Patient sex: M
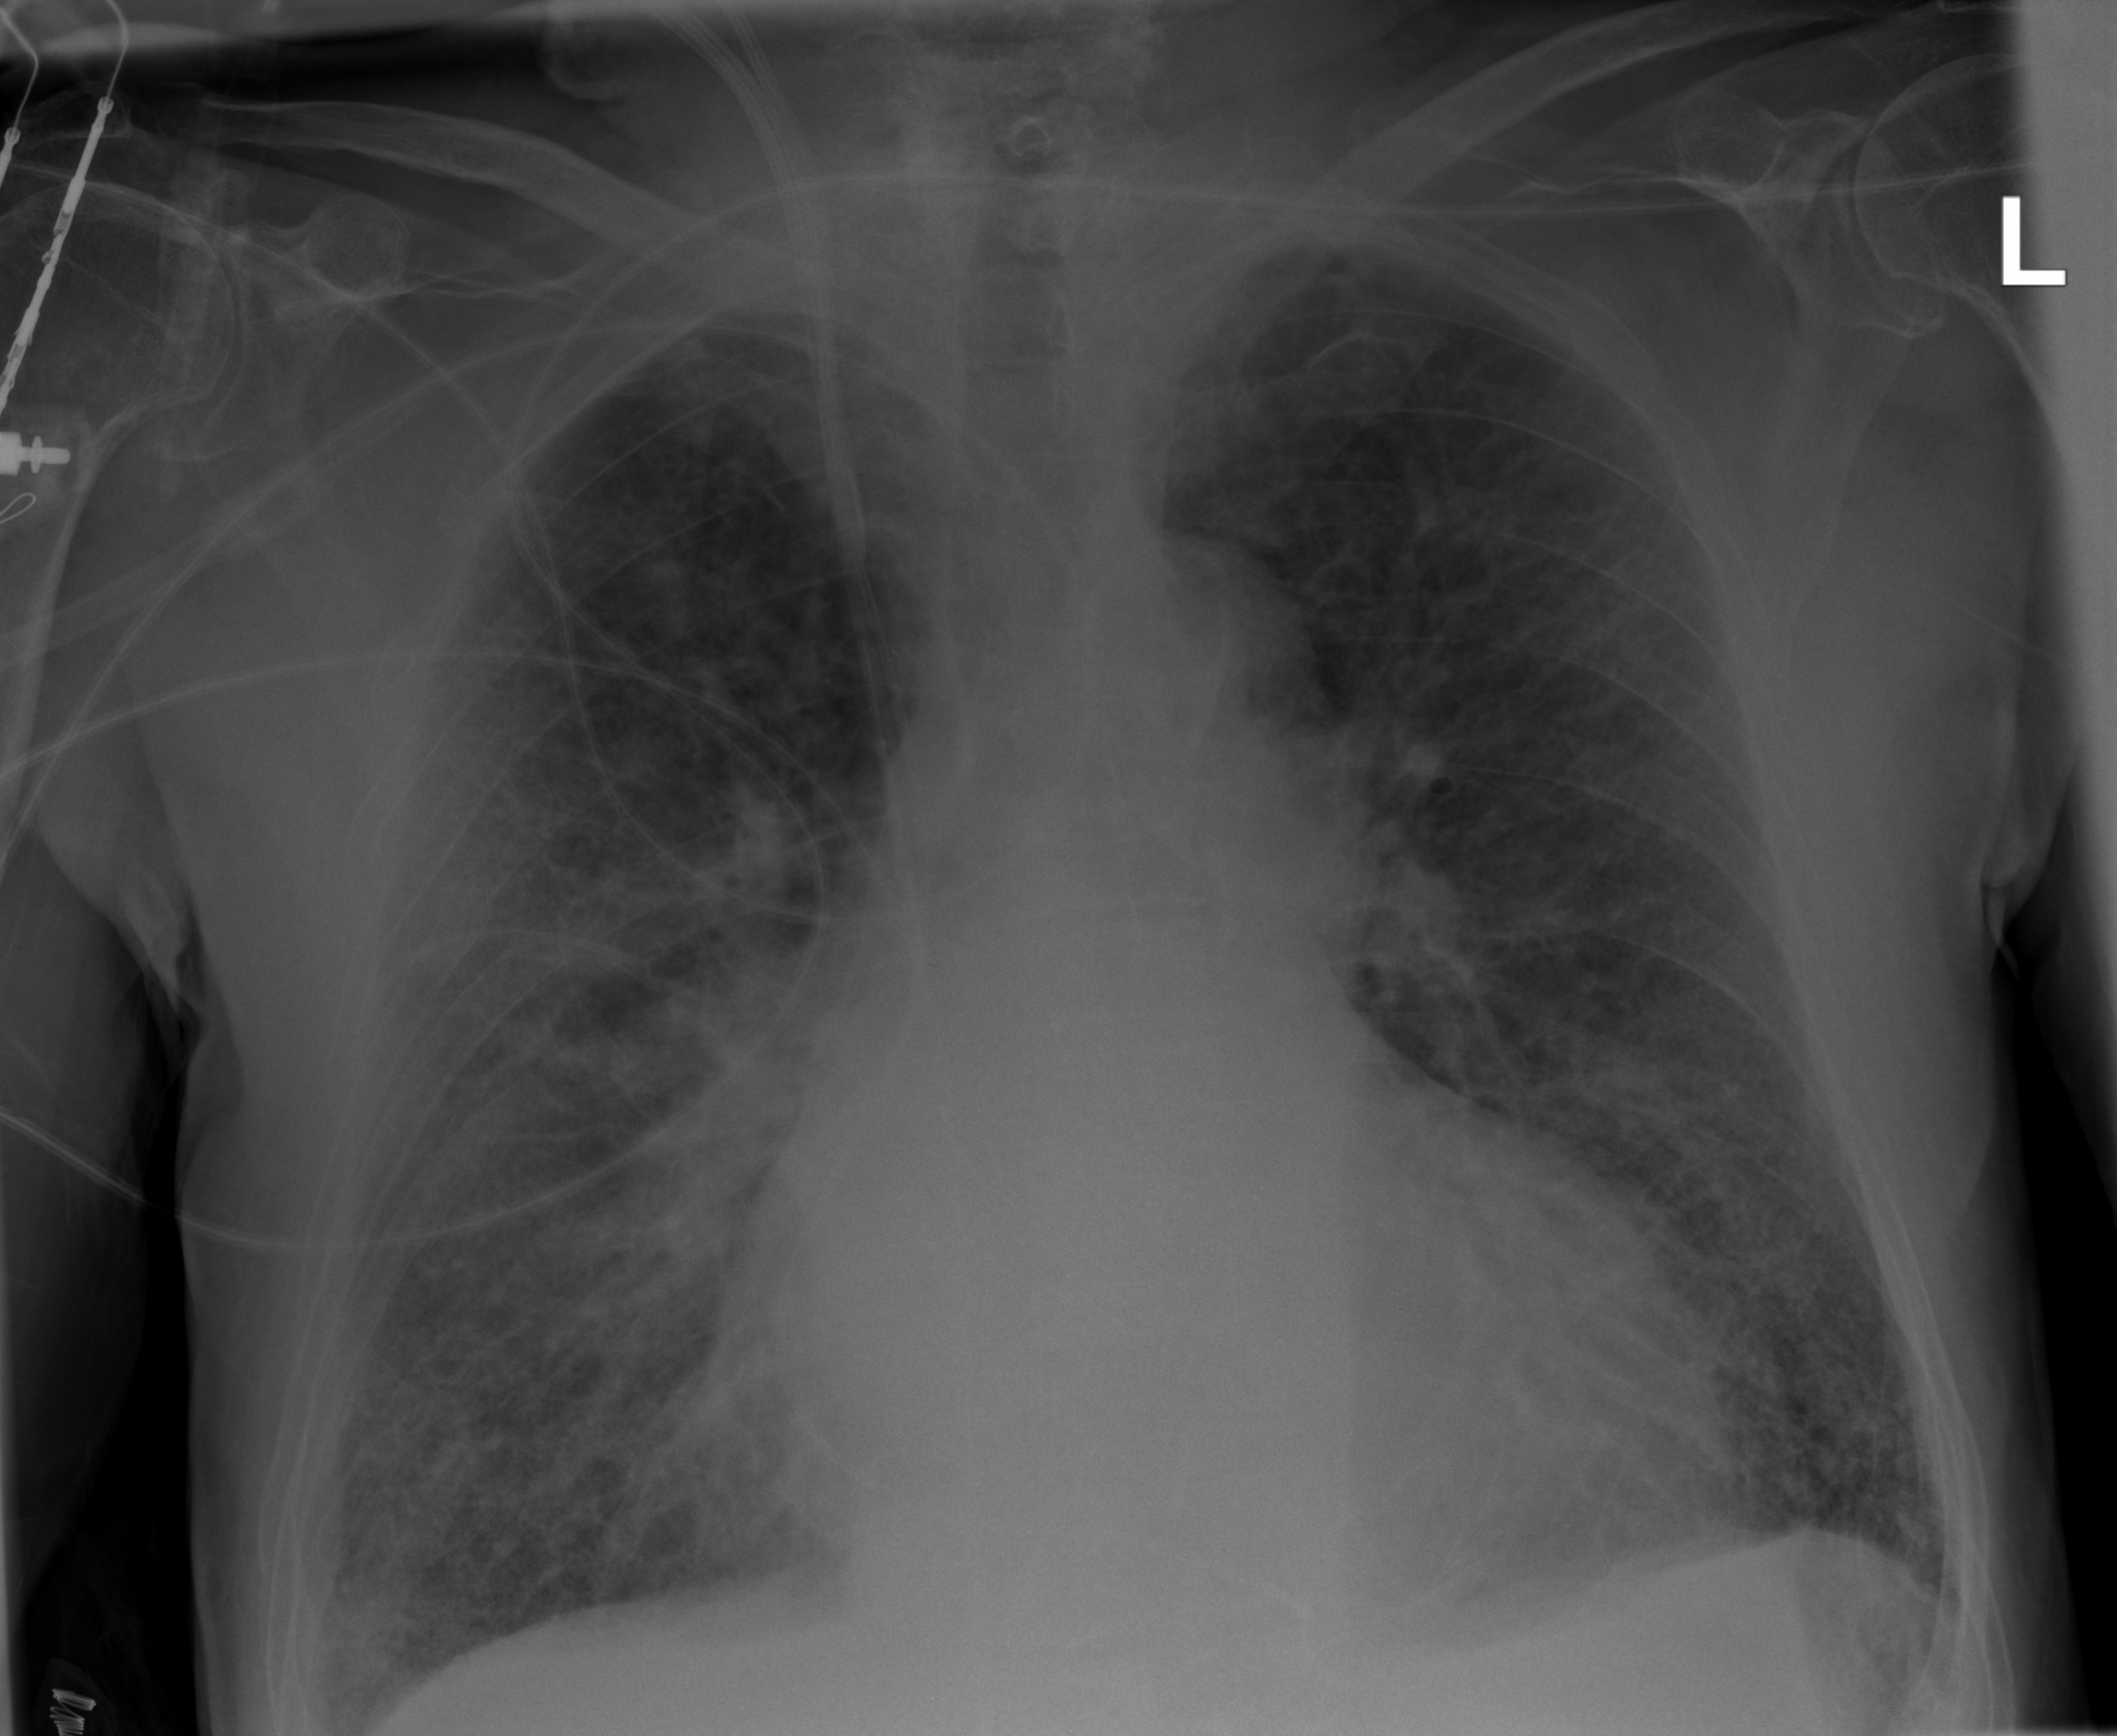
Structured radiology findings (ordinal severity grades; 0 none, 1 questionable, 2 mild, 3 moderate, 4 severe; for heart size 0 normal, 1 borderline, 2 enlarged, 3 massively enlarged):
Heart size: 2
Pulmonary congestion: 1
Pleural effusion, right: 0
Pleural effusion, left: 0
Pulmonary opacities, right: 0
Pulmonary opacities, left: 0
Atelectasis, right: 2
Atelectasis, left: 1